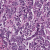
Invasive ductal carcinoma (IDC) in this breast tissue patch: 1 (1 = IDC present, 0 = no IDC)